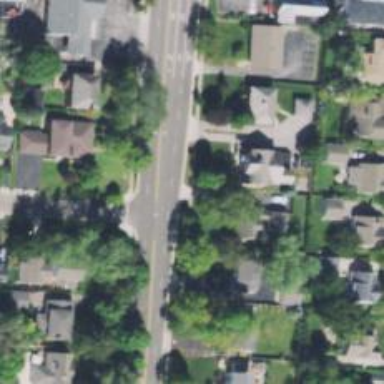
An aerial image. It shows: Residential driveway designated as service road.